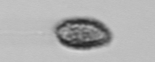
Label: Pseudochattonella_farcimen